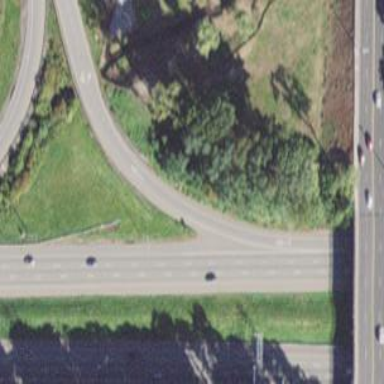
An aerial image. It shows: Asphalt motorway link.